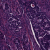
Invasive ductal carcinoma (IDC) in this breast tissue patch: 1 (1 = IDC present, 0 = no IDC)